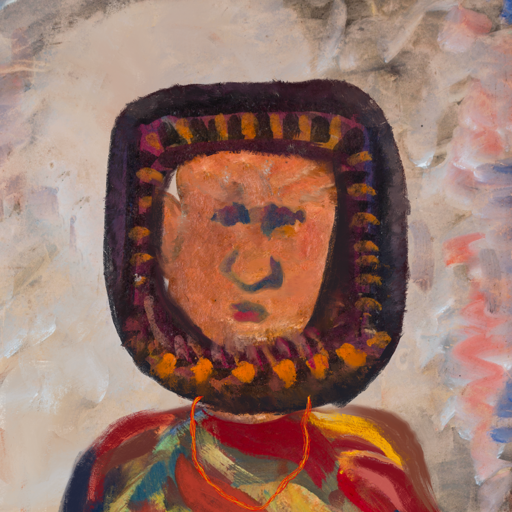
Background: Roy_Bahadur, Head And Neck Front: Boggyland, Face Front: In_The_Sun, Bust: Mother_And_Son_Son, Hair Front: Doll, Head Accessory: Blank, Second Necklace: Gypsy_Mother_2, Necklace: Blank, Baby: Blank